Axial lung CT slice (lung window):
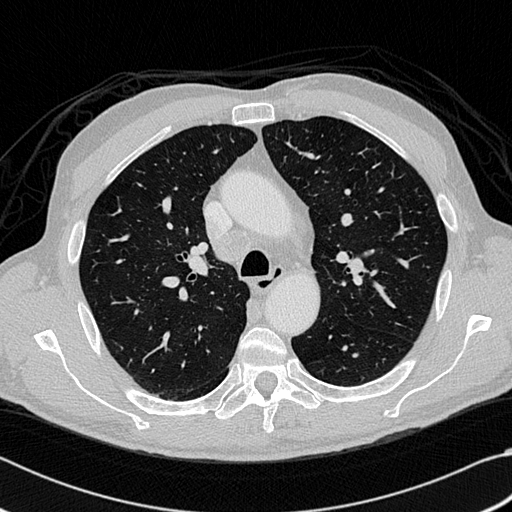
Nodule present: no